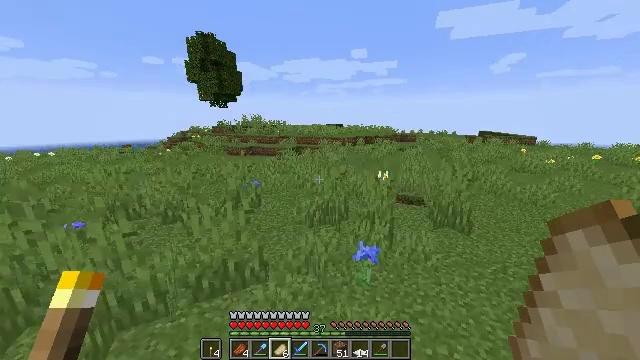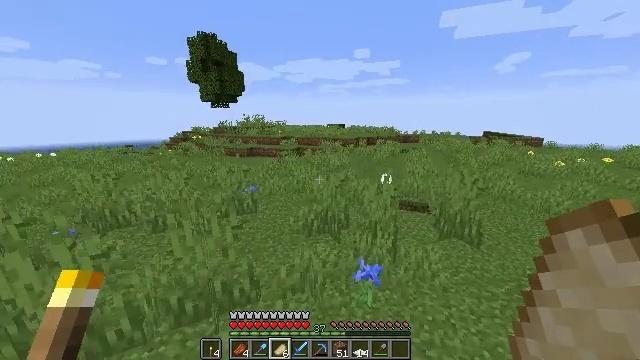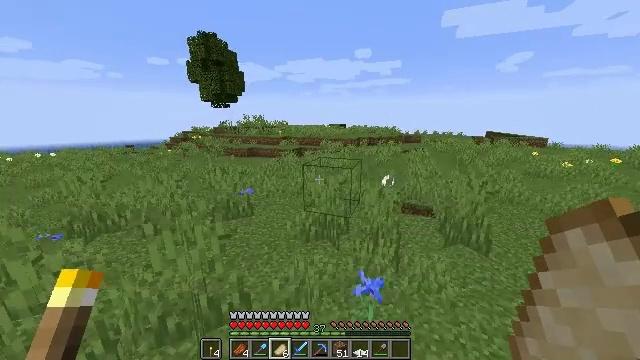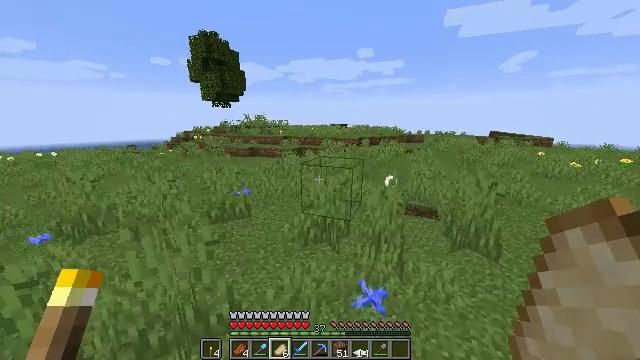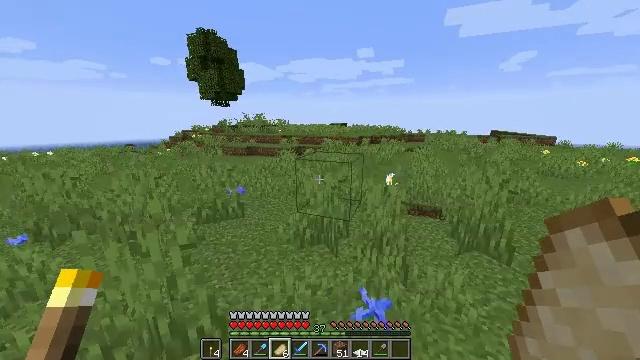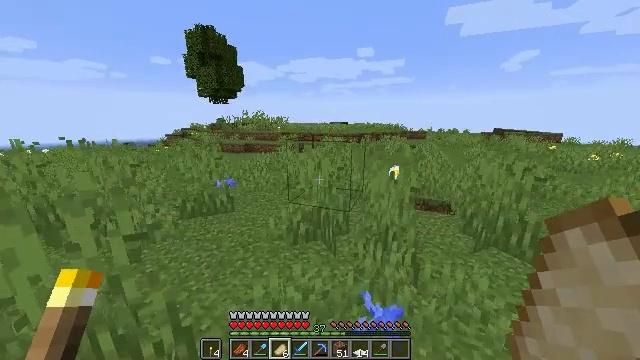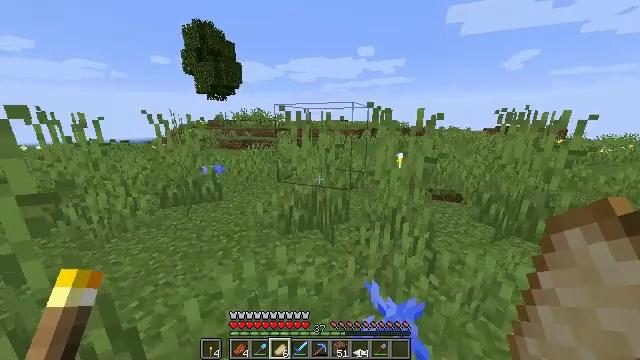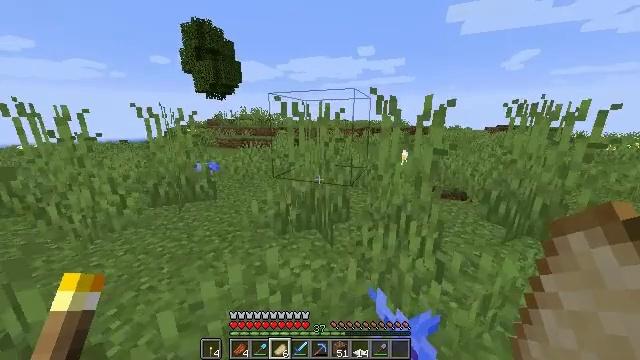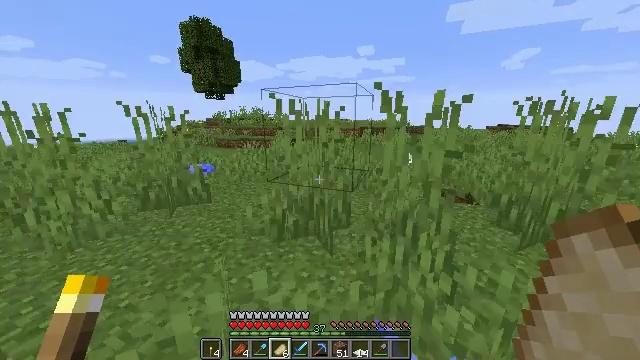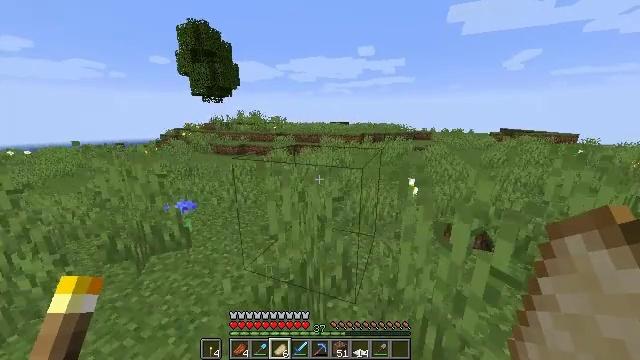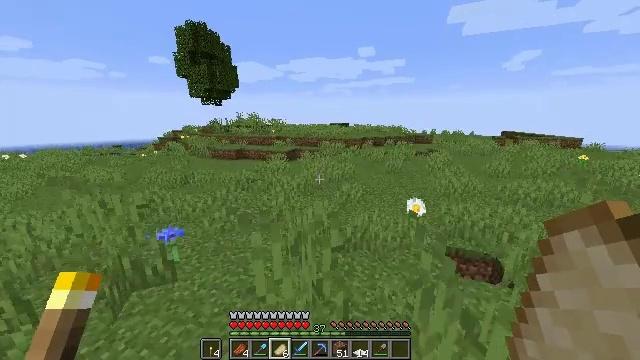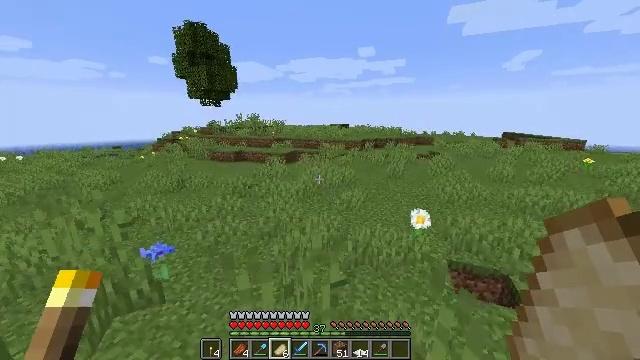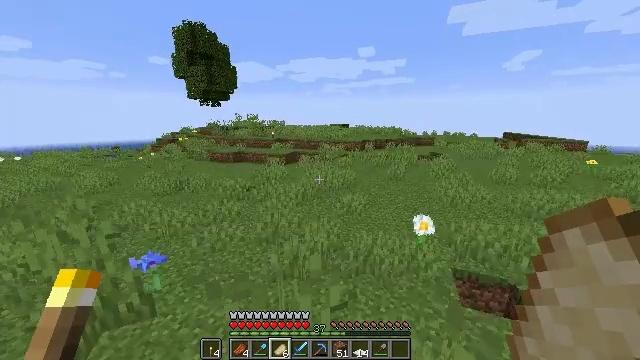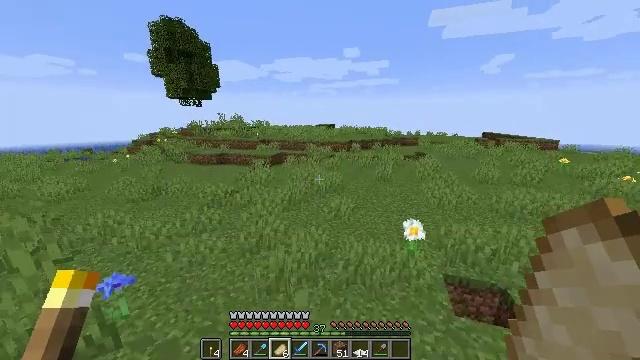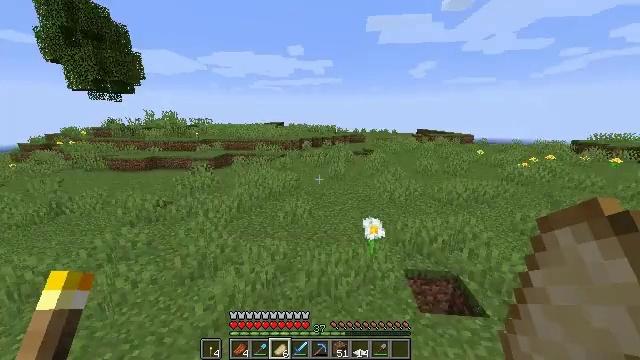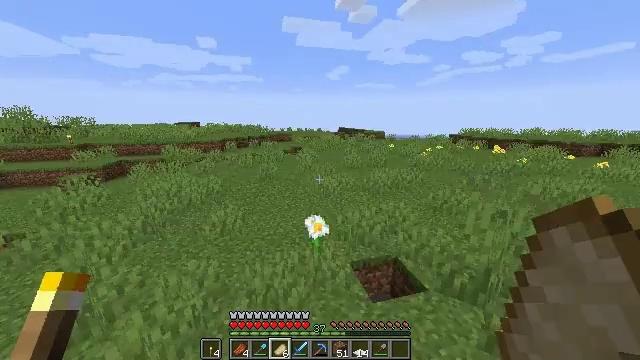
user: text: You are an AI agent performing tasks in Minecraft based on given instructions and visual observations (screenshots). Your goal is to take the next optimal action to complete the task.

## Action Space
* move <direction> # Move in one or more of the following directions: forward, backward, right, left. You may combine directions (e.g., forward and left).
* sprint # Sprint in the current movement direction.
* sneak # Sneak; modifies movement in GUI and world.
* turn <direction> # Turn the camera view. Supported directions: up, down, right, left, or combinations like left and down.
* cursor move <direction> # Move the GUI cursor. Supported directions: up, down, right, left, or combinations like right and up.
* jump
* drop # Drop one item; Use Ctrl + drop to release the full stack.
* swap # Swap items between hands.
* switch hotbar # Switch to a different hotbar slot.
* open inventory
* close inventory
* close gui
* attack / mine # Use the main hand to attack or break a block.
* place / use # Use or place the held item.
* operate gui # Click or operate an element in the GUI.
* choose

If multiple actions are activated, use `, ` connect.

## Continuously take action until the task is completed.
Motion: motion action
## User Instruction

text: Retrieve the smithing table you placed.
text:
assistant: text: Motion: move forward, jump
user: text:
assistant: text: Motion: move forward, jump
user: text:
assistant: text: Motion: move forward, jump
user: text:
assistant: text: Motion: move forward, jump
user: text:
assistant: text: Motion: move forward, jump
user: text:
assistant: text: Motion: move forward, sprint, jump
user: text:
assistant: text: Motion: move forward, sprint, jump
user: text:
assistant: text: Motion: move forward, sprint, jump
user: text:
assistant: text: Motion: move forward, sprint, jump
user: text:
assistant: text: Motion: move forward, jump
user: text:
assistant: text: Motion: move forward, jump
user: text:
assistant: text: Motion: move forward, jump
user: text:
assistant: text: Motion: move forward, turn right, jump
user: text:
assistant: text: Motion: move forward, turn right, jump
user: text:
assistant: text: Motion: move forward, turn right, jump
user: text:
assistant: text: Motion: move forward, turn right, jump
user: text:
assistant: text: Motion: move forward, sprint, turn right, jump
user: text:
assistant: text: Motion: move forward, sprint, jump
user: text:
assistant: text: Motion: move forward, sprint, turn right, jump
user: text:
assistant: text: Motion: move forward, sprint, jump
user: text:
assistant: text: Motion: move forward, turn right, jump
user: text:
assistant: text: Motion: move forward, turn right, jump
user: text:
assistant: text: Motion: move forward, turn right and down, jump
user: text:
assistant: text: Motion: move forward, turn right, jump
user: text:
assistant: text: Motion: move forward, turn right, jump
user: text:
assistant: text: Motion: move forward, turn right, jump
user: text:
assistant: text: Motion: move forward, turn right, jump
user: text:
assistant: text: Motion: move forward, sprint, turn right, jump
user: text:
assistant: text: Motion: move forward, sprint, turn right, jump
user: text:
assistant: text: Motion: move forward, sprint, turn right, jump